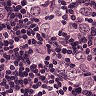
Metastatic tissue present: yes